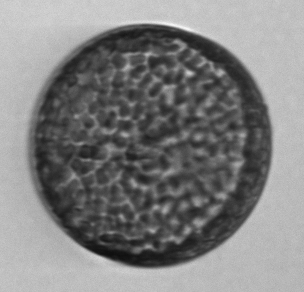
Label: Coscinodiscus